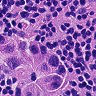
Metastatic tissue present: yes